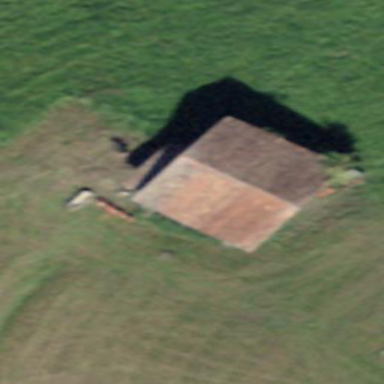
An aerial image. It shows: Rural barn.